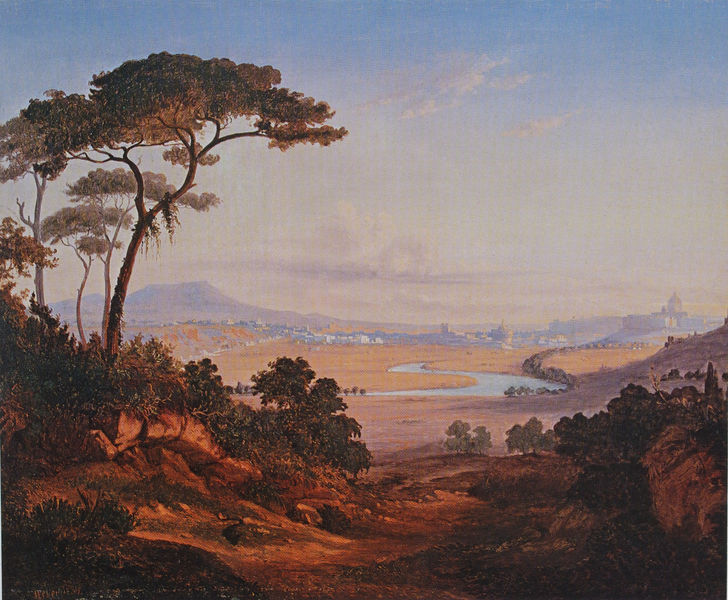
Titel: Campagnalandschaft mit Blick auf Rom von Nordwesten
Künstler: Therese Weber
Institution: (Privatbesitz)
Schlagwörter: baum, berg, blau, blätter, felsen, gemälde, gestein, hand, himmel, laub, schatten, wasser, wolken, bäume, fluss, gelb, grün, landschaft, menschen, ocker, see, stadt, ufer, äste, abend, braun, hell, licht, orange, straße, vordergrund, weiss, ausblick, blick, haus, rot, schloss, weg, wiese, wolke, beige, malerei, stein, steine, öl, ast, bach, dämmerung, ebene, einsamkeit, erde, ferne, flusslauf, horizont, häuser, hügel, natur, stamm, strauch, weite, wolen, busch, büsche, gebüsch, kirche, sonne, sträucher, land, gold, blatt, pflanze, pflanzen, rosa, tal, wald, turm, landschft, spanien, sommer, welle, ansicht, biegung, italien, ort, perspektive, pointilismus, afrika, berge, fels, gebirge, gipfel, wüste, dunst, nebel, sonnenuntergang, wolkenlos, kuppel, böschung, romantik, achenbach, luft, abendrot, baumkrone, gewächs, savanne, menschenleer, panorama, burg, moschee, orient, türme, palast, diesig, dom, links, vulkan, wurzel, zweig, ideal, festung, zypresse, flusslandschaft, lichtung, asien, ölmalerei, rom, gewächse, sicht, rötlich, flusstal, felsbrocken, fernsicht, rote erde, verblauung, pinie, gestrüpp, hohlweg, koch, thal, gestrüp, mäander, tiber, flussbiegung, vesuv, petersdom, neapel, st. peter, zitadelle, föhre, blaun, mäandern, wölkchen, campagna, akazie, entfernung, po-ebene, verblauen, landschaaft, blur, golde, keine menschen, baum links, links baum, panormama, wounded knee, bokeh, vegitation, landschaft baum fluss himmel blau grün büsche